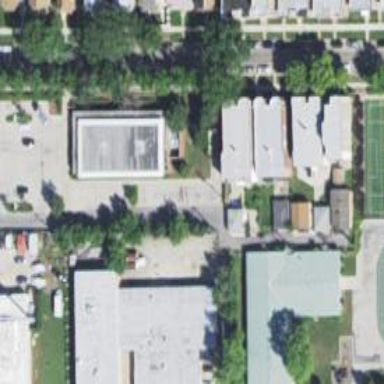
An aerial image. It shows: Alley classified as service road.